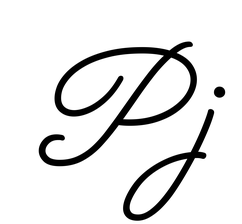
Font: MeowScript-Regular